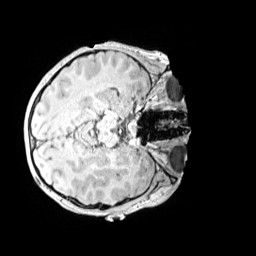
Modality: MP2RAGE
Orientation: axial
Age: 11
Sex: female
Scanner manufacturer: siemens
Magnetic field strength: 3 T
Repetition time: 4 s
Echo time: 0.00299 s